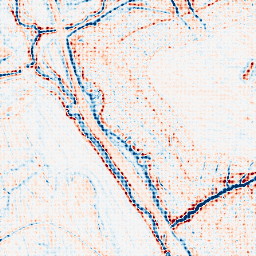
Category: edge_preserving
Decomposition family: bilateral
Decomposition parameters: d: 9
sigma_color: 75
sigma_space: 150
Upsampling method: sinc_blackman
Upsampling parameters: scale: 8
kernel_size: 8
Upsampling scale: 8